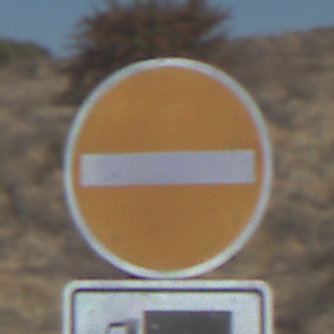
Verkehrszeichen: VerbotDerEinfahrt
Zusatzzeichen unten: MehrspurigeFahrzeugeFrei3
Umgebung: Outdoor, Nature
Tageszeit: Midday
Wetter: Clear
Licht: Natural
Jahreszeit: NotSpecified
Kontrast: HighContrast